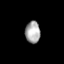
Tissue: lung
Cell type: Epithelial cells
Senescence score: 0.1894
Nuclear area (px): 320
Mean DAPI intensity: 169.619